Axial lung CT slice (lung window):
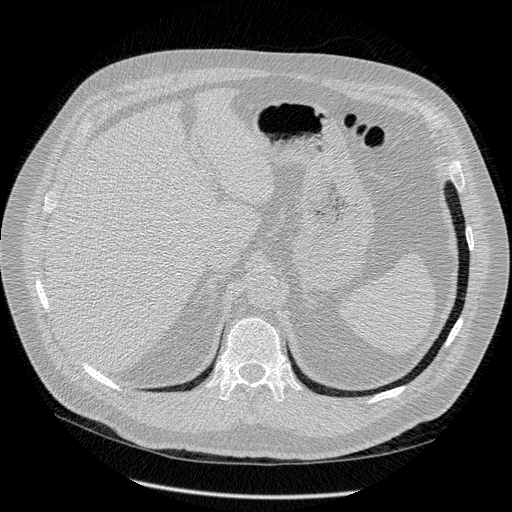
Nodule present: no